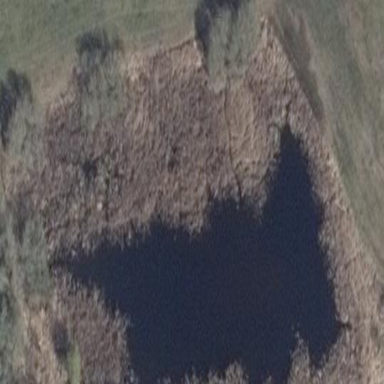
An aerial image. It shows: Reedbed in wetland area.